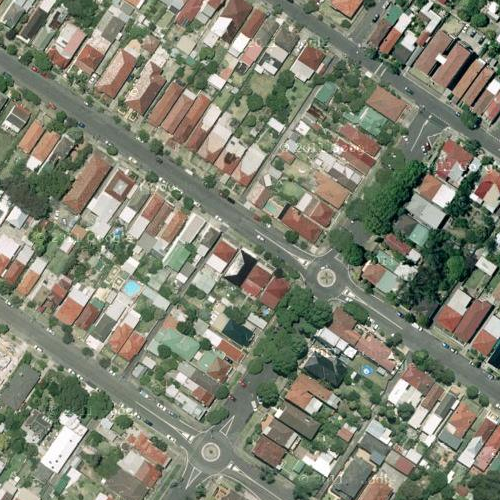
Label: sydney